Interaction volume radius: 5 \u00c5
Interaction volume height: 20 \u00c5
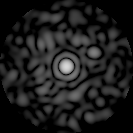
Disorder parameter: 0.8547